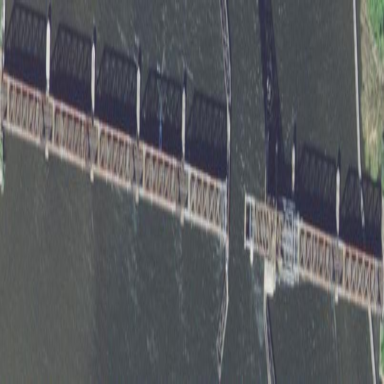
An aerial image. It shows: Man-made bridge.